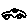
Label: car